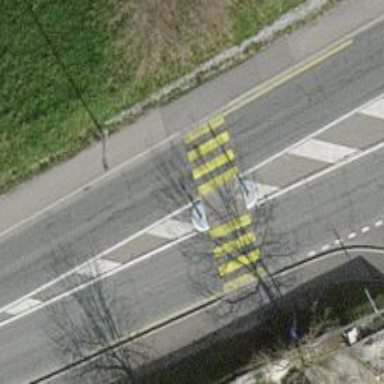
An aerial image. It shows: Marked road crossing with pedestrian island.